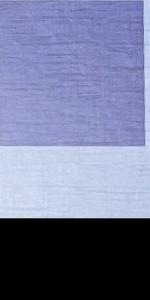
Label: Empty